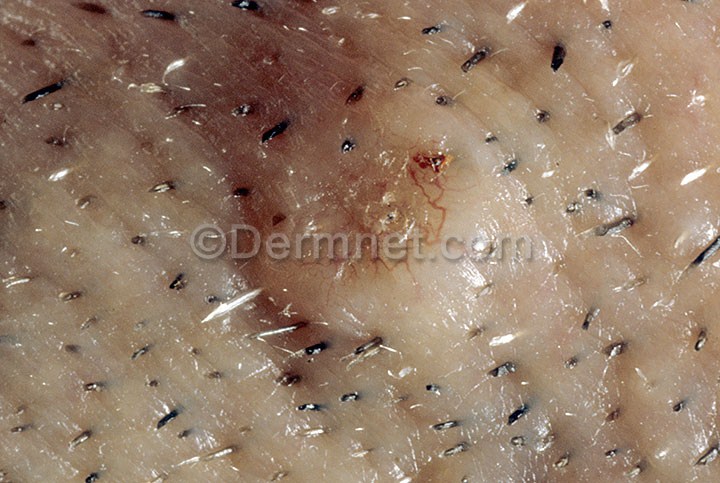
Disease: Actinic Keratosis Basal Cell Carcinoma and other Malignant Lesions